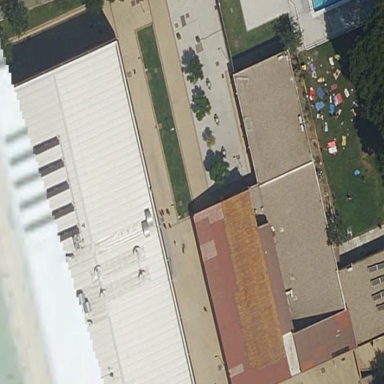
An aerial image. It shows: Building that houses fitness center.